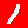
Digit: 1